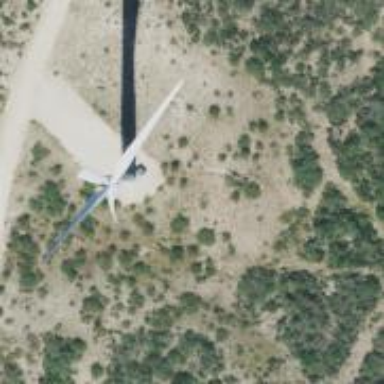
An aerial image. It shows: Wind generator using horizontal axis wind turbines.